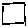
Label: square